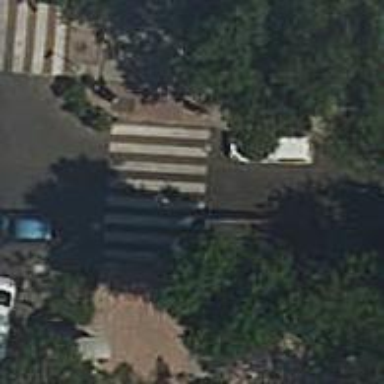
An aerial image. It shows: Marked crossing on the road.